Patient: sex F, age 63
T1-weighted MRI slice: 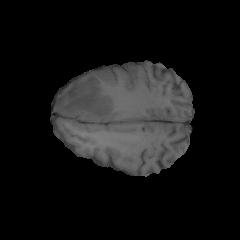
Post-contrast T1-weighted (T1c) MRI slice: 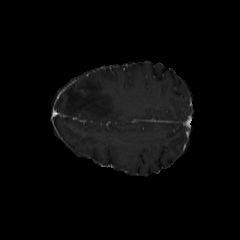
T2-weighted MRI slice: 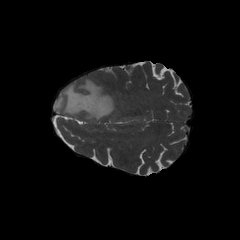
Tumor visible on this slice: yes
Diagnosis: Glioblastoma, IDH-wildtype
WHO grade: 4